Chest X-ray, AP view. Patient: 61 years old, sex M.
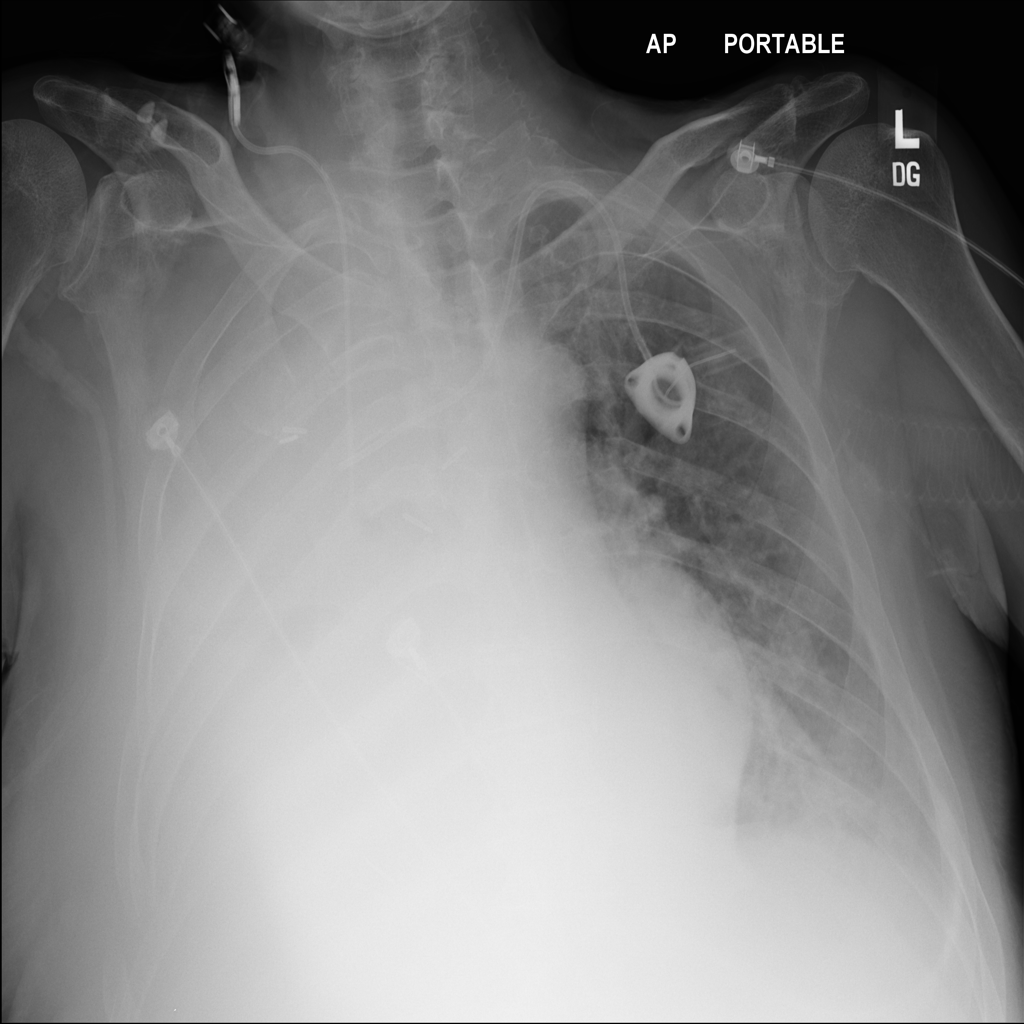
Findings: No Finding